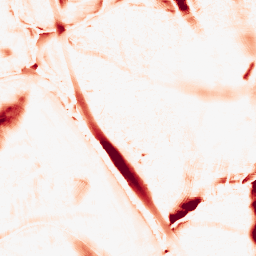
Category: morphological
Decomposition family: morphological_ellipse
Decomposition parameters: operation: opening
width: 30
height: 50
Upsampling method: sinc_blackman
Upsampling parameters: scale: 2
kernel_size: 8
Upsampling scale: 2